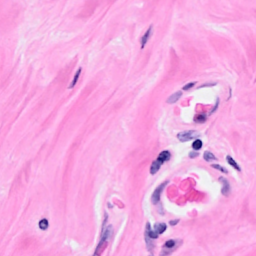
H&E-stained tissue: Breast